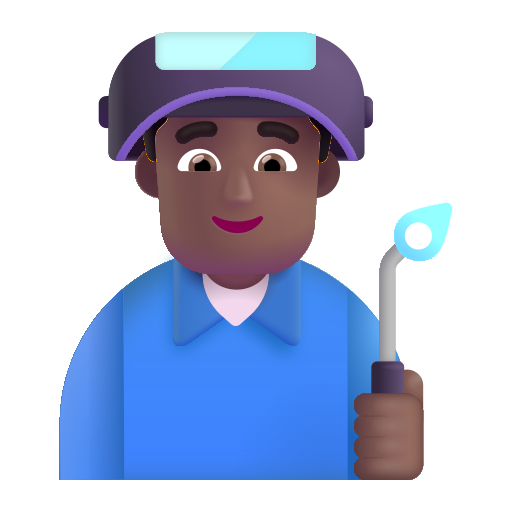
man factory worker color  dark